Interaction volume radius: 10 \u00c5
Interaction volume height: 15 \u00c5
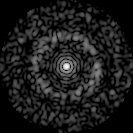
Disorder parameter: 0.8486